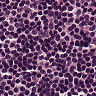
Metastatic tissue present: no